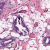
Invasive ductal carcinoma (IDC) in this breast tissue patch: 1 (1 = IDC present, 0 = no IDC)